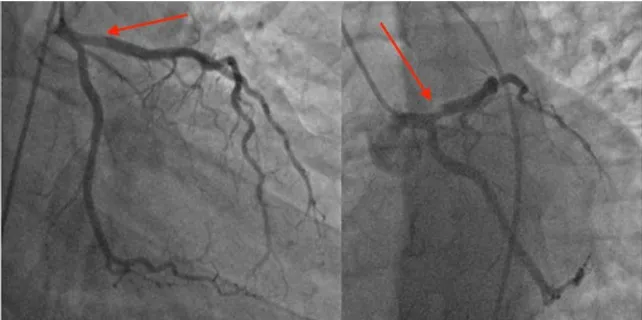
Coronary angiography showed an acute thrombotic type 1 dissection of the proximal left descending artery with TIMI III blood flow.
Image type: radiology (x_ray)